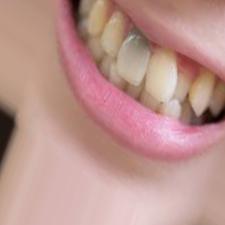
Condition: Tooth Discoloration